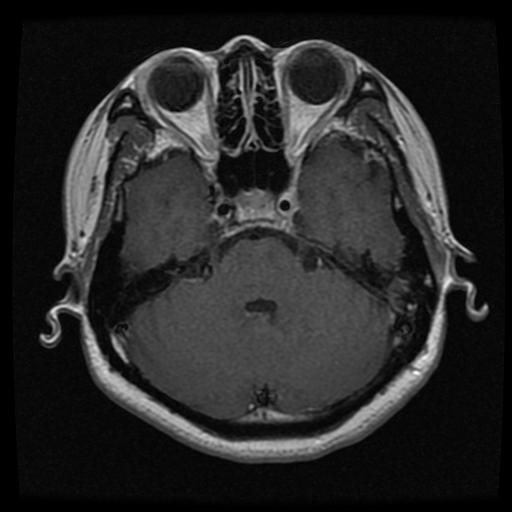
Label: pituitary